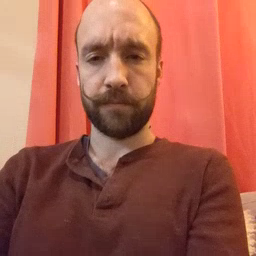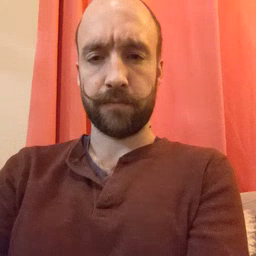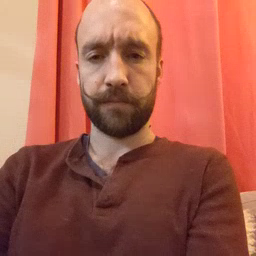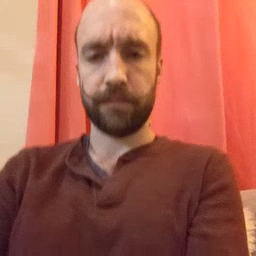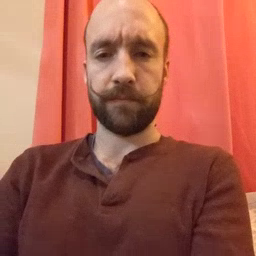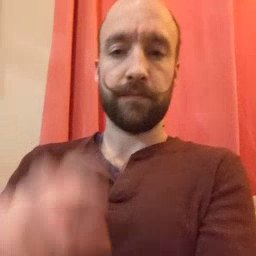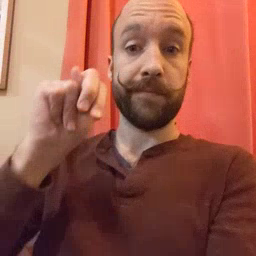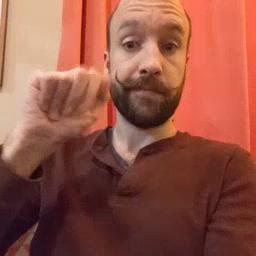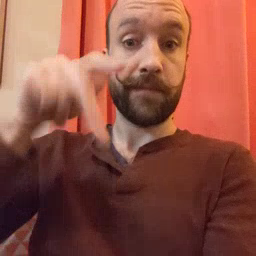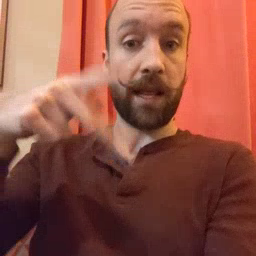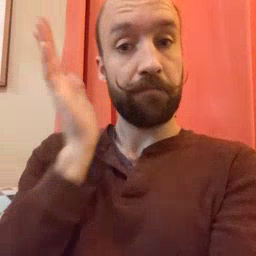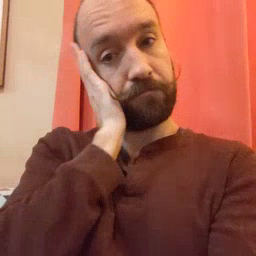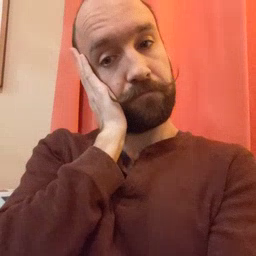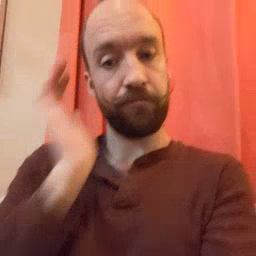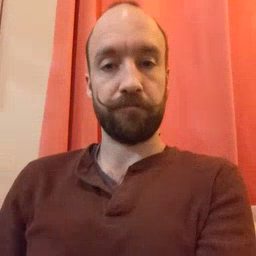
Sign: nap